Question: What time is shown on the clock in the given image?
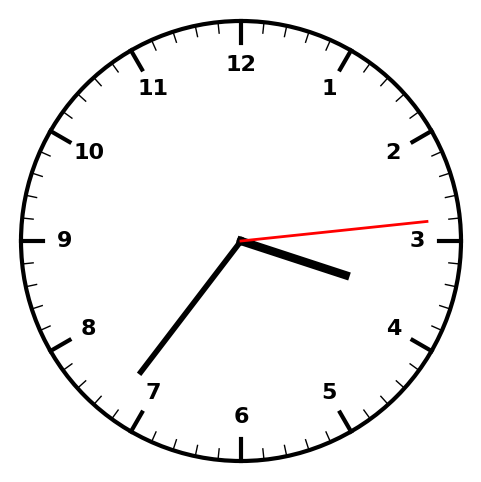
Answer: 03:36:14